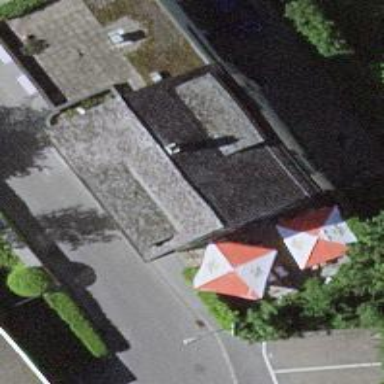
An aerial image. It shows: Restaurant.